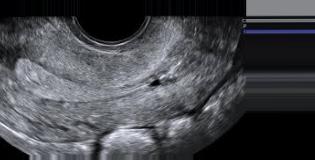
Label: notinfected